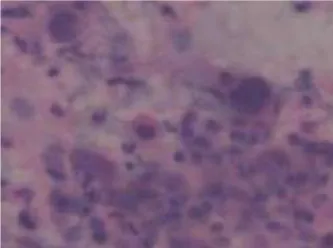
(D) Nuclear pleomorphism was also observed in the lavage fluid.
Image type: pathology (h&e)